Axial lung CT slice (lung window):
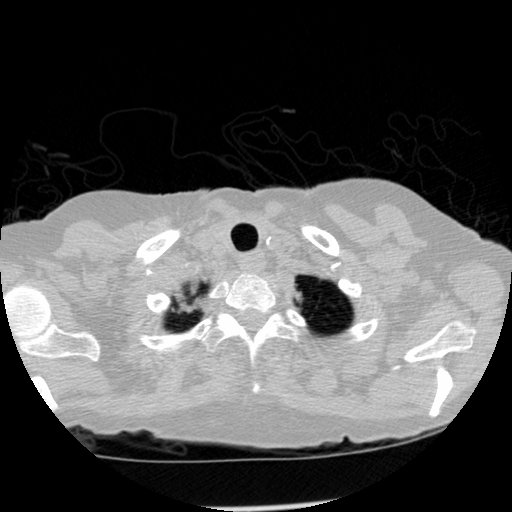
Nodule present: no